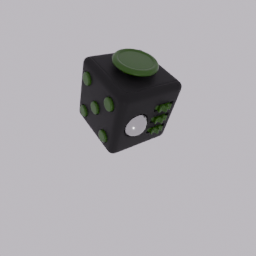
Label: decoration